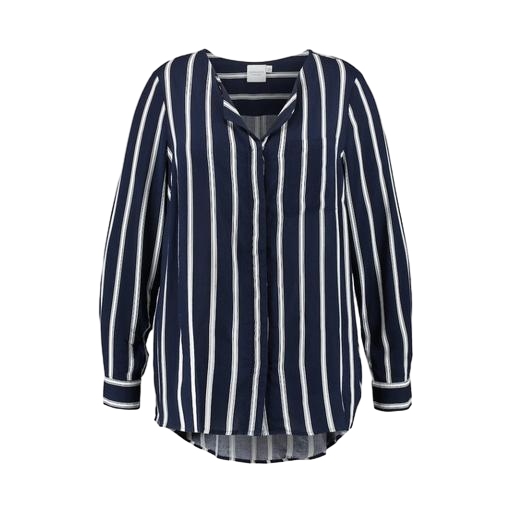
striped and long shirt, blue and white striped shirt, striped shirt, white background